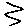
Label: zigzag